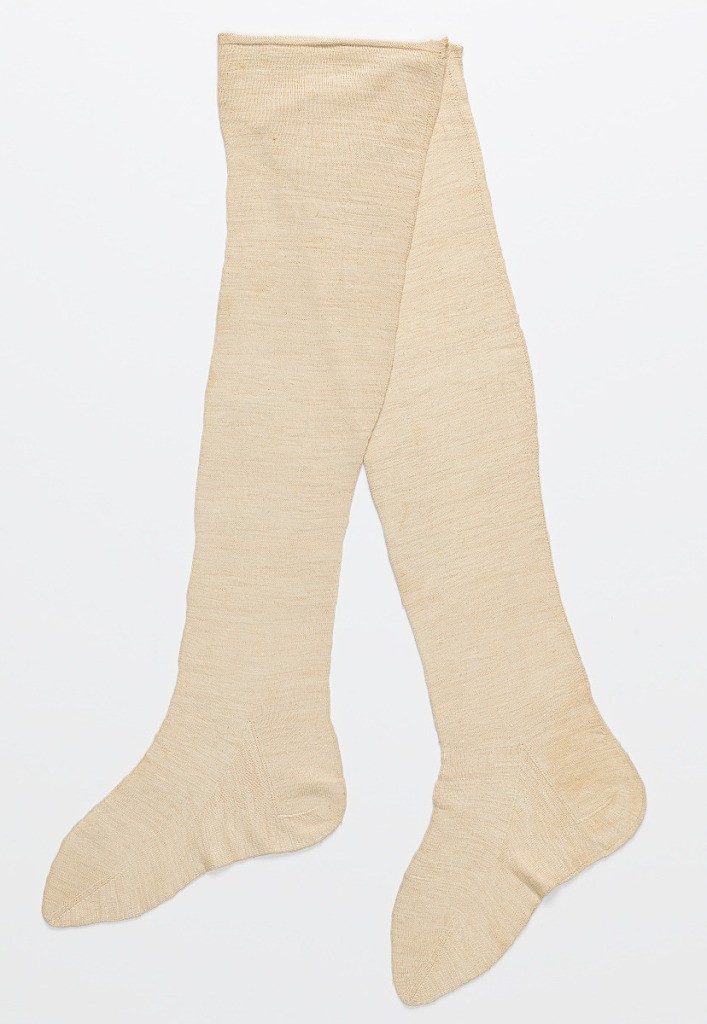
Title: Stockings
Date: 19th century
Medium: raw silk Technique: knitting
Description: Pair of cream-colored handknit stockings.